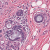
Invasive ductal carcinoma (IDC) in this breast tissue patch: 0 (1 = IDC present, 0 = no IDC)